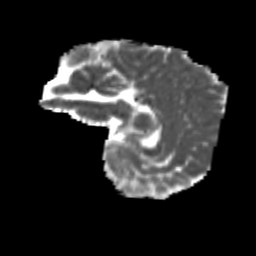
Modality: MD
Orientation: sagittal
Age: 9
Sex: female
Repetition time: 9.512 s
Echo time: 0.089 s